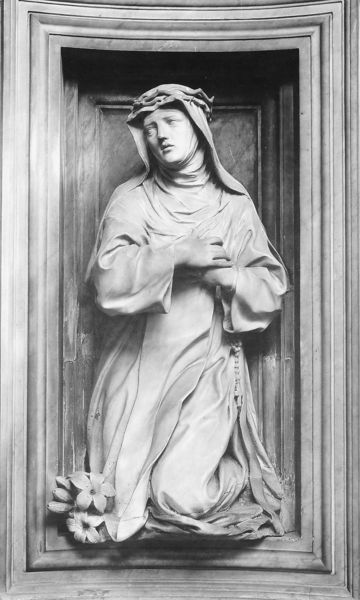
Titel: Heilige Caterina von Siena
Künstler: Cosimo Fancelli
Standort: Rom, S. Maria della Pace, cappella Chigi (EU - I - Latium)
Schlagwörter: hand, umhang, weiß, blume, blumen, frau, holz, kleid, rock, wand, barock, rahmen, stein, trauer, bildnis, porträt, figur, gewand, krone, skulptur, statue, kopftuch, plastik, nische, glaube, religion, knien, nonne, beten, kranz, altar, andächtig, christus, leiden, dornen, knieen, heilige, gips, lilien, maria, verschleiert, schrein, sakral, dornenkrone, dornenkranz, kniet, theresa, dorne